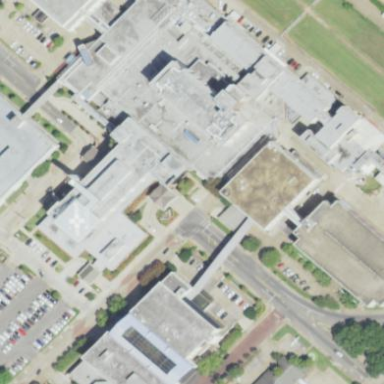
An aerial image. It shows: Healthcare facility identified as hospital.